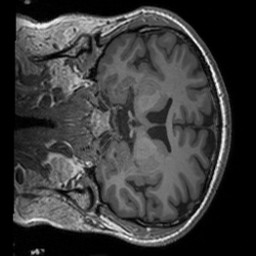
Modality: T1w
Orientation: coronal
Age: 39
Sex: male
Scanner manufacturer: siemens
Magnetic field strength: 3 T
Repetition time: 1.9 s
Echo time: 0.00252 s